六年级 · 算术
 下面各题，怎样简便就怎样算。
$5.8 \times 25 \%+0.25 \times 4.2 \quad 50 \% \times 2.5 \times \frac{1}{8} \times 64$
$40 \times(1-10 \%) \times(1+10 \%)$
$300 \times 75 \% \times(1 \div 25 \%)$

$$
\frac{29}{30} \div\left[35 \times\left(\frac{6}{7}+\frac{4}{5}\right)\right]
$$

$$
\frac{36}{35} \div 60 \% \times \frac{2}{3}
$$
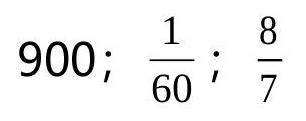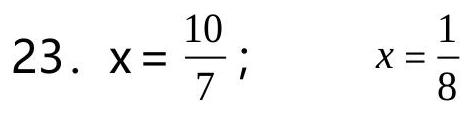
答案: 2.5; 10; 39.6;